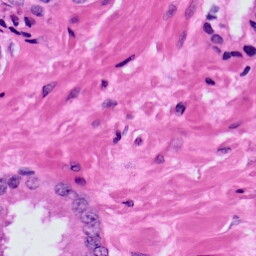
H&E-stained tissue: Prostate